Question: I have created an MySQL RDS instance with VPC. Now i am trying to connect to that RDS instance from my Ubuntu 12.04 machine using MySQL client by following code:
'''
mysql -u uname -h test.c6tjb4nxvlri.us-west-2.rds.amazonaws.com -P 3306 -p
'''
But i am getting this error:
'''
ERROR 2003 (HY000): Can't connect to MySQL server on 'test.c6tjb4nxvlri.us-west-2.rds.amazonaws.com' (110)
'''
I searched about this error and everywhere solution came out like
- - - - -

I tried everything but still same error occures. Any explanations?
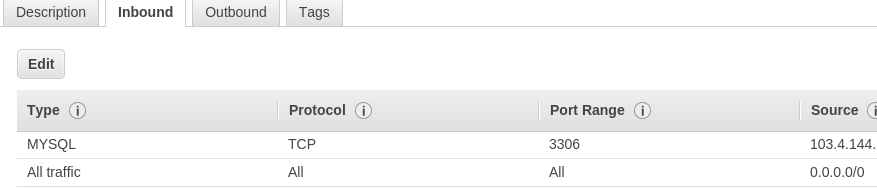
Answer: The problem was in subnet. Subnet that you created must be publicly accessible.